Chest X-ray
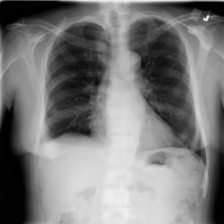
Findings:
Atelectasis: negative
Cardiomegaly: negative
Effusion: positive
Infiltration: negative
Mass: negative
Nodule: negative
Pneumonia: negative
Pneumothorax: negative
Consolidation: negative
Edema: negative
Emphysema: negative
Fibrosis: negative
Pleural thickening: negative
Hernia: negative